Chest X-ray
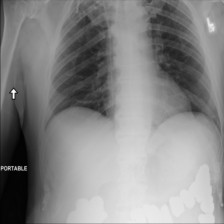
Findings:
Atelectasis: negative
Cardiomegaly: negative
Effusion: negative
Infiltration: negative
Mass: negative
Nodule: negative
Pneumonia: negative
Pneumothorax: negative
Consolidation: negative
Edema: negative
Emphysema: negative
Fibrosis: negative
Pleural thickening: negative
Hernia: negative